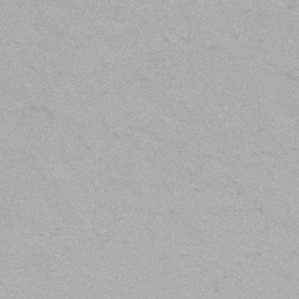
Label: frost